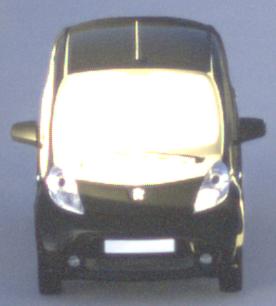
Make: Peugeot
Model: iOn
Detailed model: iOn
Model produced from: 2010/12
Model produced until: 2013/02
Doors: 5
Color: black
Road condition: dry road
Daytime: sunrise or sunset
Contrast: high contrast